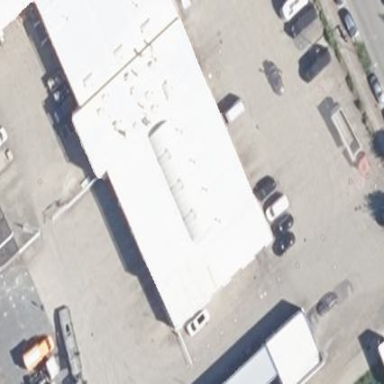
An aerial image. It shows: Part of building.